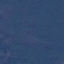
Land use / land cover: Forest